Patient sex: F
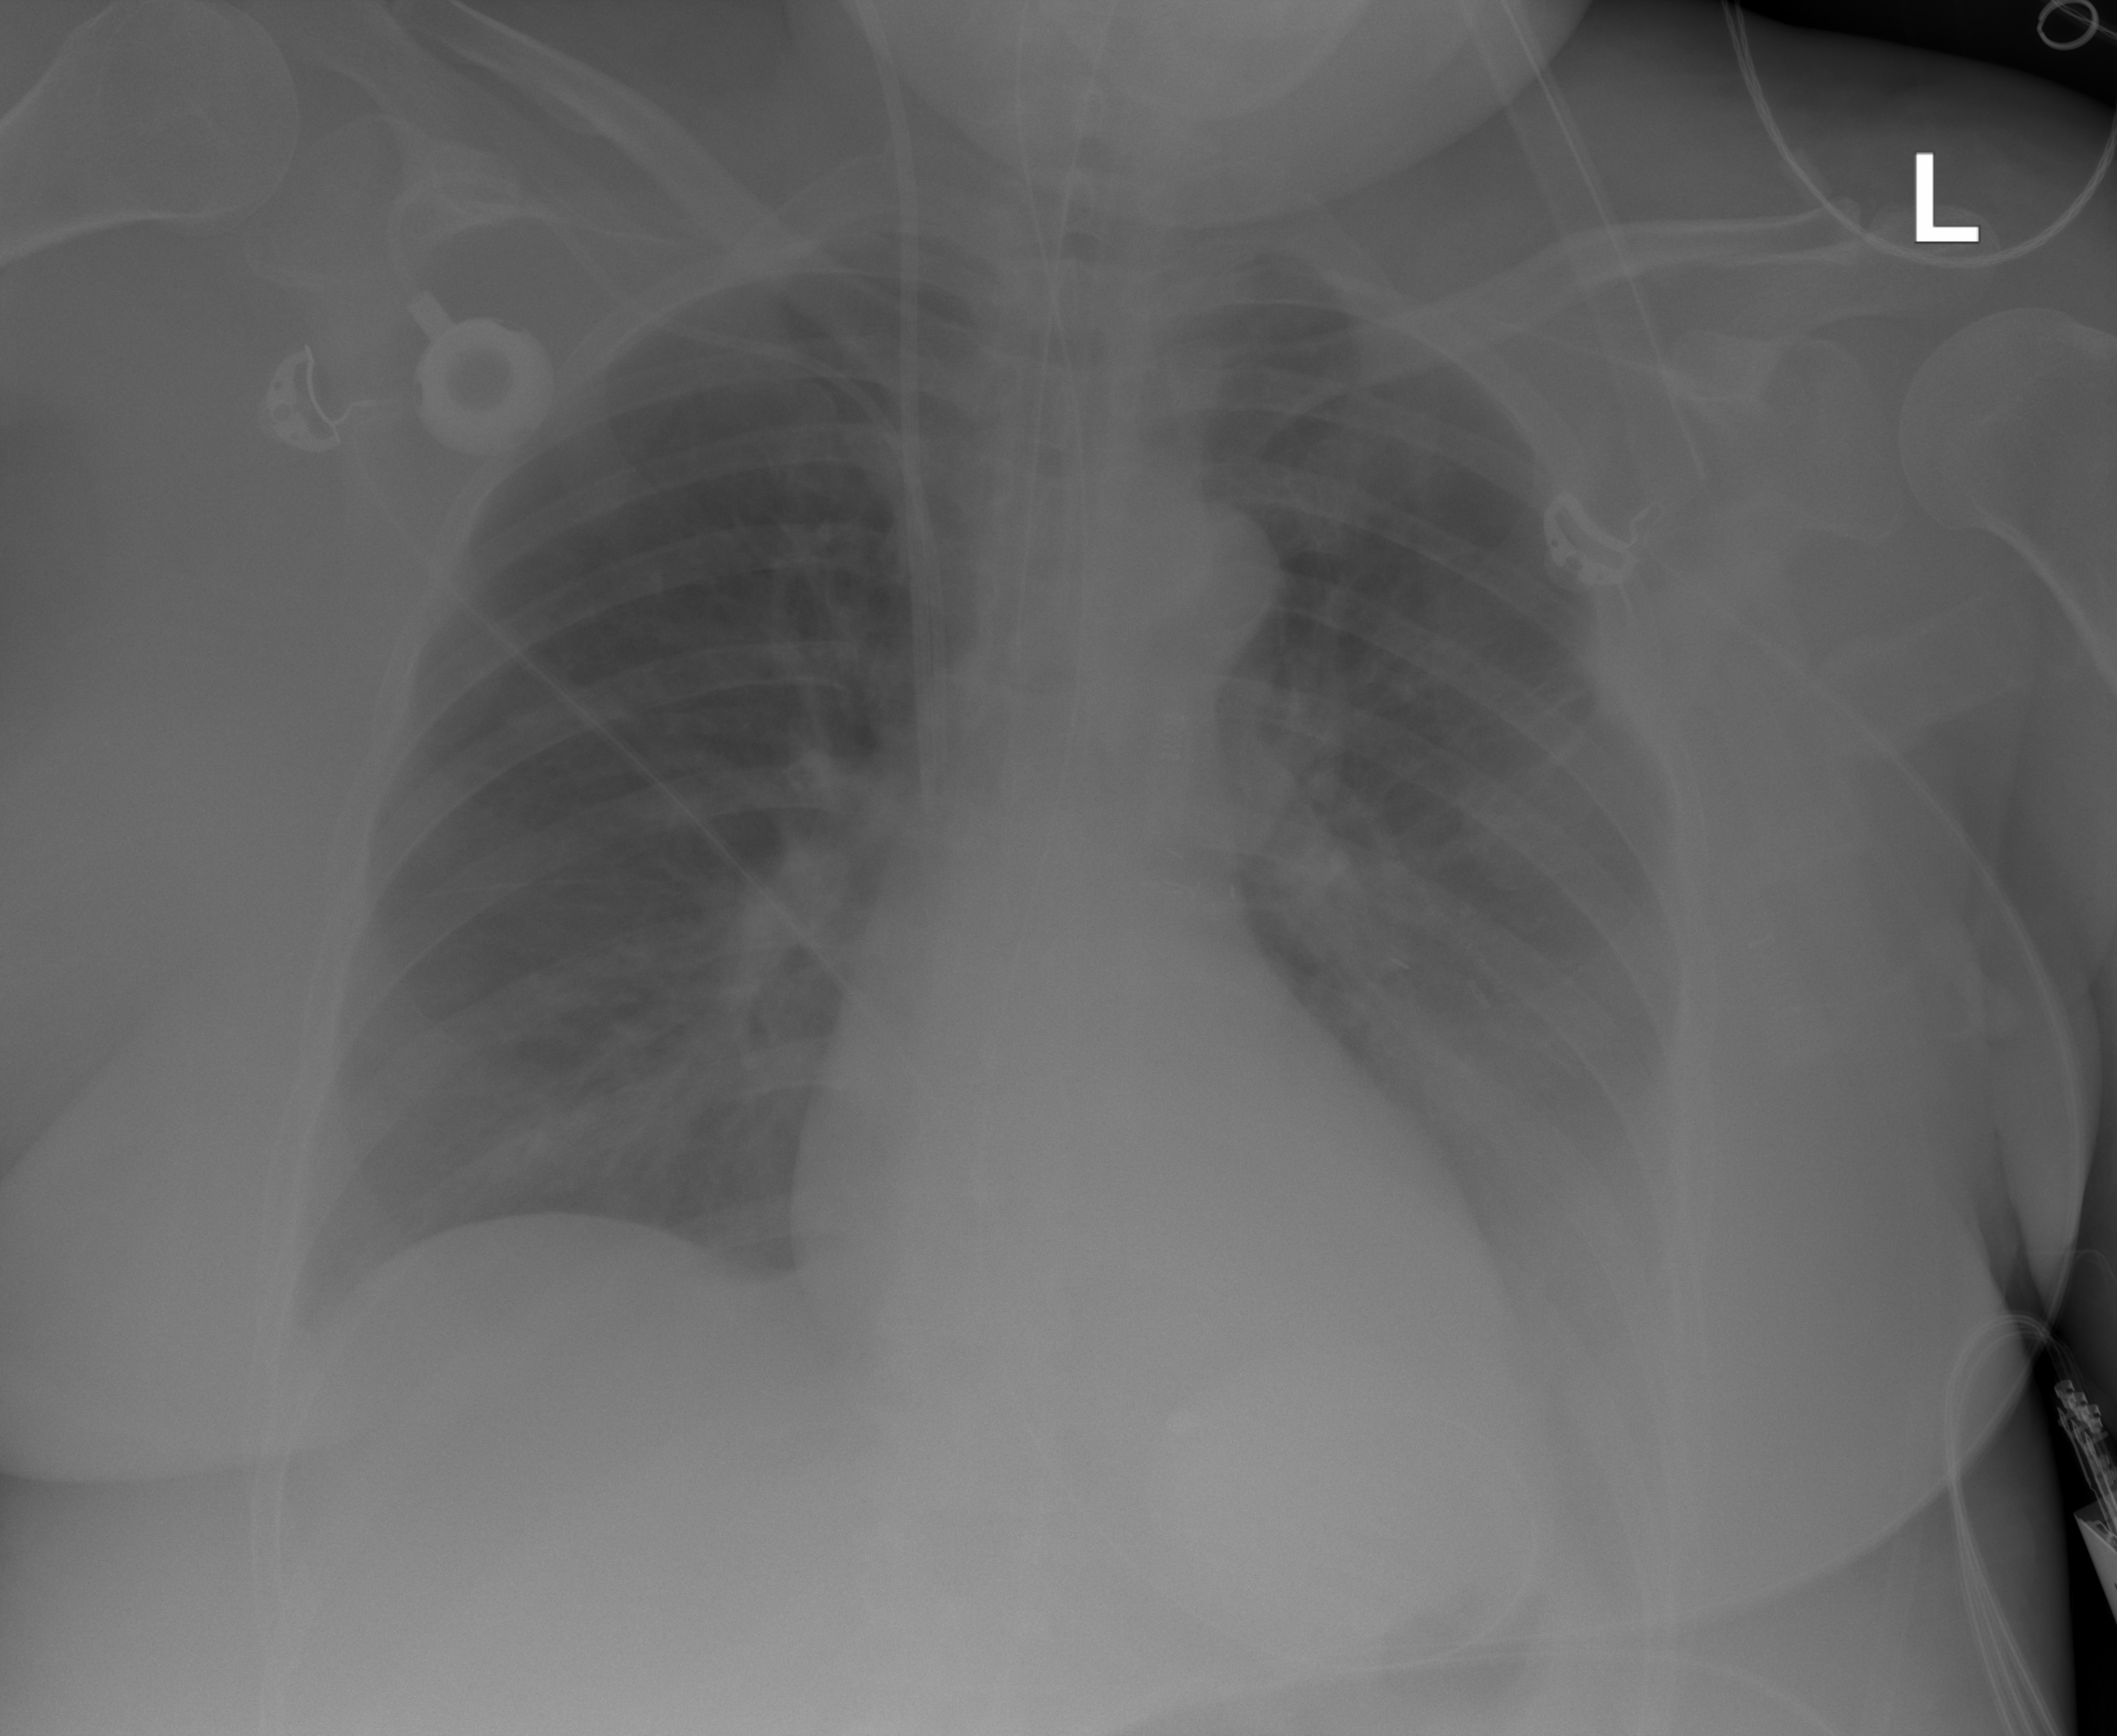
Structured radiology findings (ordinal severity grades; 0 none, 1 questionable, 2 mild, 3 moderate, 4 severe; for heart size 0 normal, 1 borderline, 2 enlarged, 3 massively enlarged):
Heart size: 0
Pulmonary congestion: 1
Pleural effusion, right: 0
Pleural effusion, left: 2
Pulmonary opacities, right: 0
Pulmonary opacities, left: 0
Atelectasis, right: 0
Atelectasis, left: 1